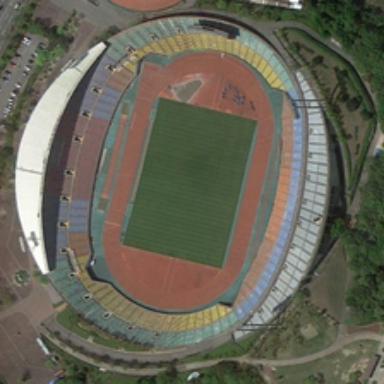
Many green trees are near a large stadium .